Question: I am visualizing data in VTK and I want to grab the framebuffer of the renderwindow and show it in an OpenCV application.
I am currently attempting this through:
'''
void aig::VirtualScene::Mat(cv::Mat &m) {
typedef unsigned char pixel;
pixel *pixels = this->window_->GetRGBACharPixelData(0, 0, this->w_, this->h_, true);
m = cv::Mat(this->h_, this->w_, CV_8UC4, pixels);
}
'''
But I am ending up with a distorted image:

(both upside down and slanted, which I assume is a issue.
Is there an obvious error in this code? I know the upside down issue is because of the origin of the two data coordinates. Mostly interested in the slant issue.
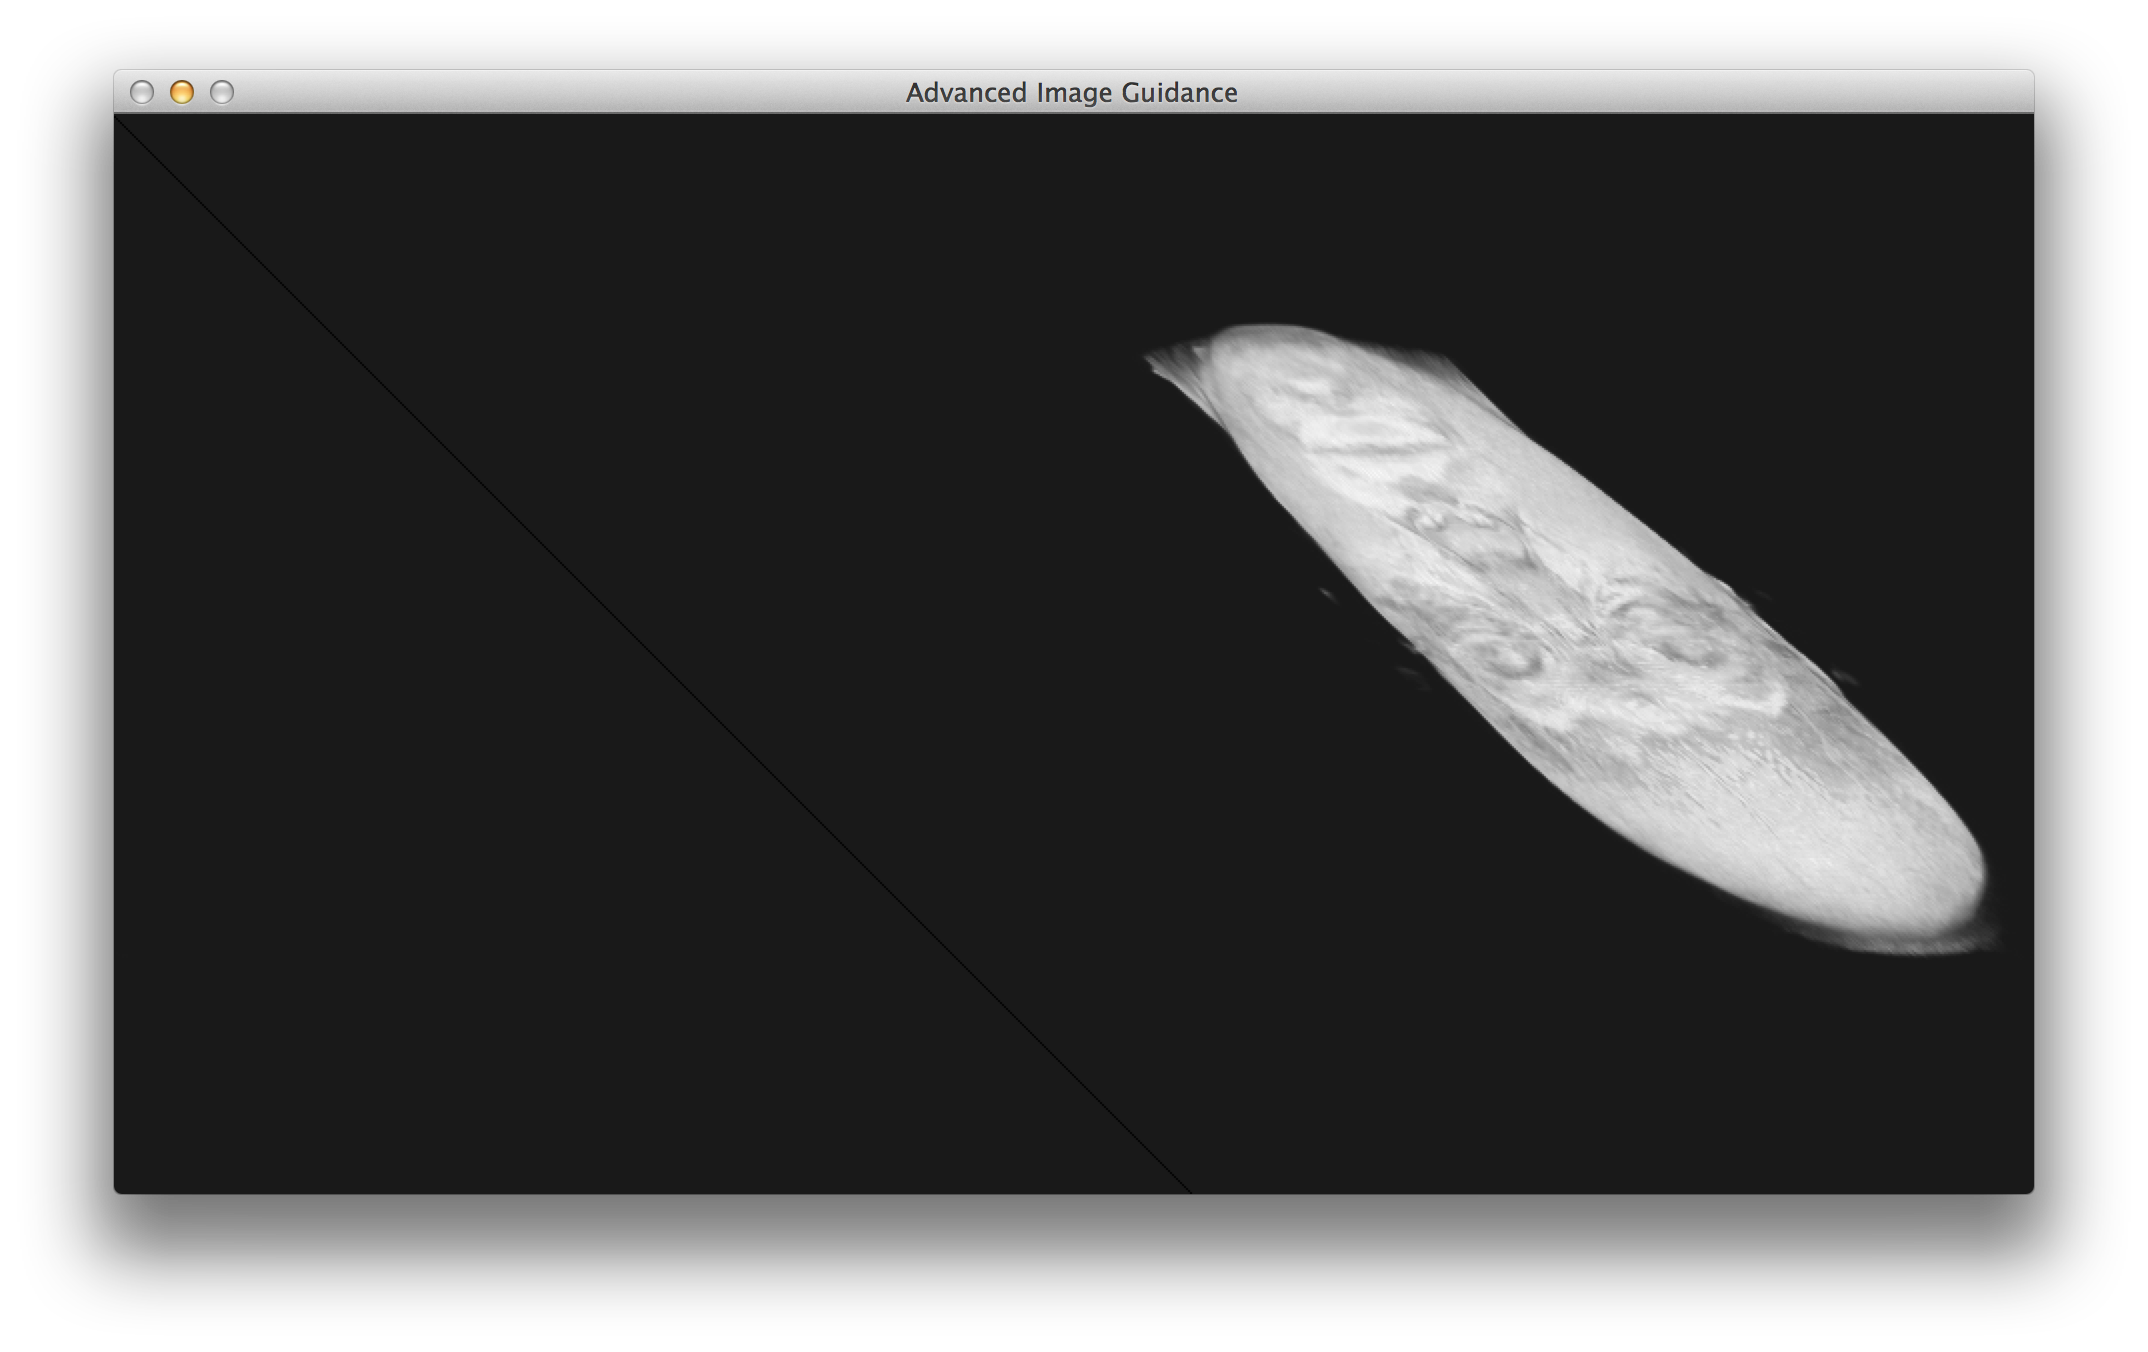
Answer: Looking at the definition of 'GetRGBACharPixelData':
'''
virtual unsigned char *GetPixelData(int x,int y,int x2,int y2,int front);
'''
You can see that it takes (x2, y2), not the of the subimage.
Hence what you want is:
'''
pixel *pixels = this->window_->GetRGBACharPixelData(0, 0, this->w_ - 1, this->h_ - 1, true);
^^^^ ^^^^
'''